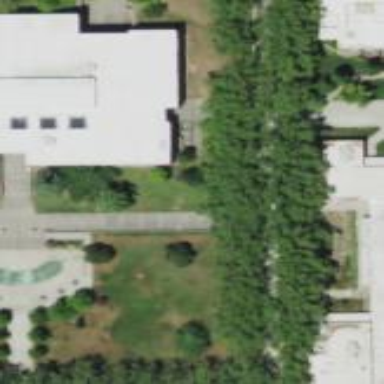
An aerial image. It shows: Library building.